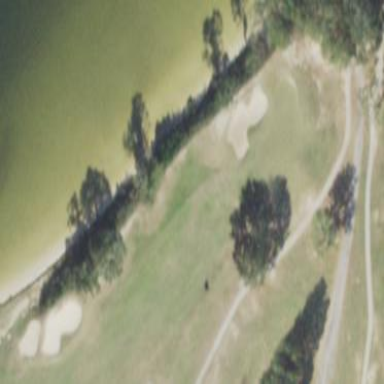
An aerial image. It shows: Grassy area designated as golf fairway.